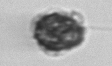
Label: Syracosphaera_pulchra